Question: I'm working on an Android application and I've pushed it to GitHub from my windows computer, I'm having problems to pull the code from repository in Mac OS, when it downloads it shows like if the project was corrupt or something.
It shows this:

As you can see the project doesn't download the folder app and all the files that i pushed to the <URL>
I might not be pushing it correctly because i've tried to clone well built Android repositories and and they work nicely.
Thanks a lot for your help and Sorry for my English.
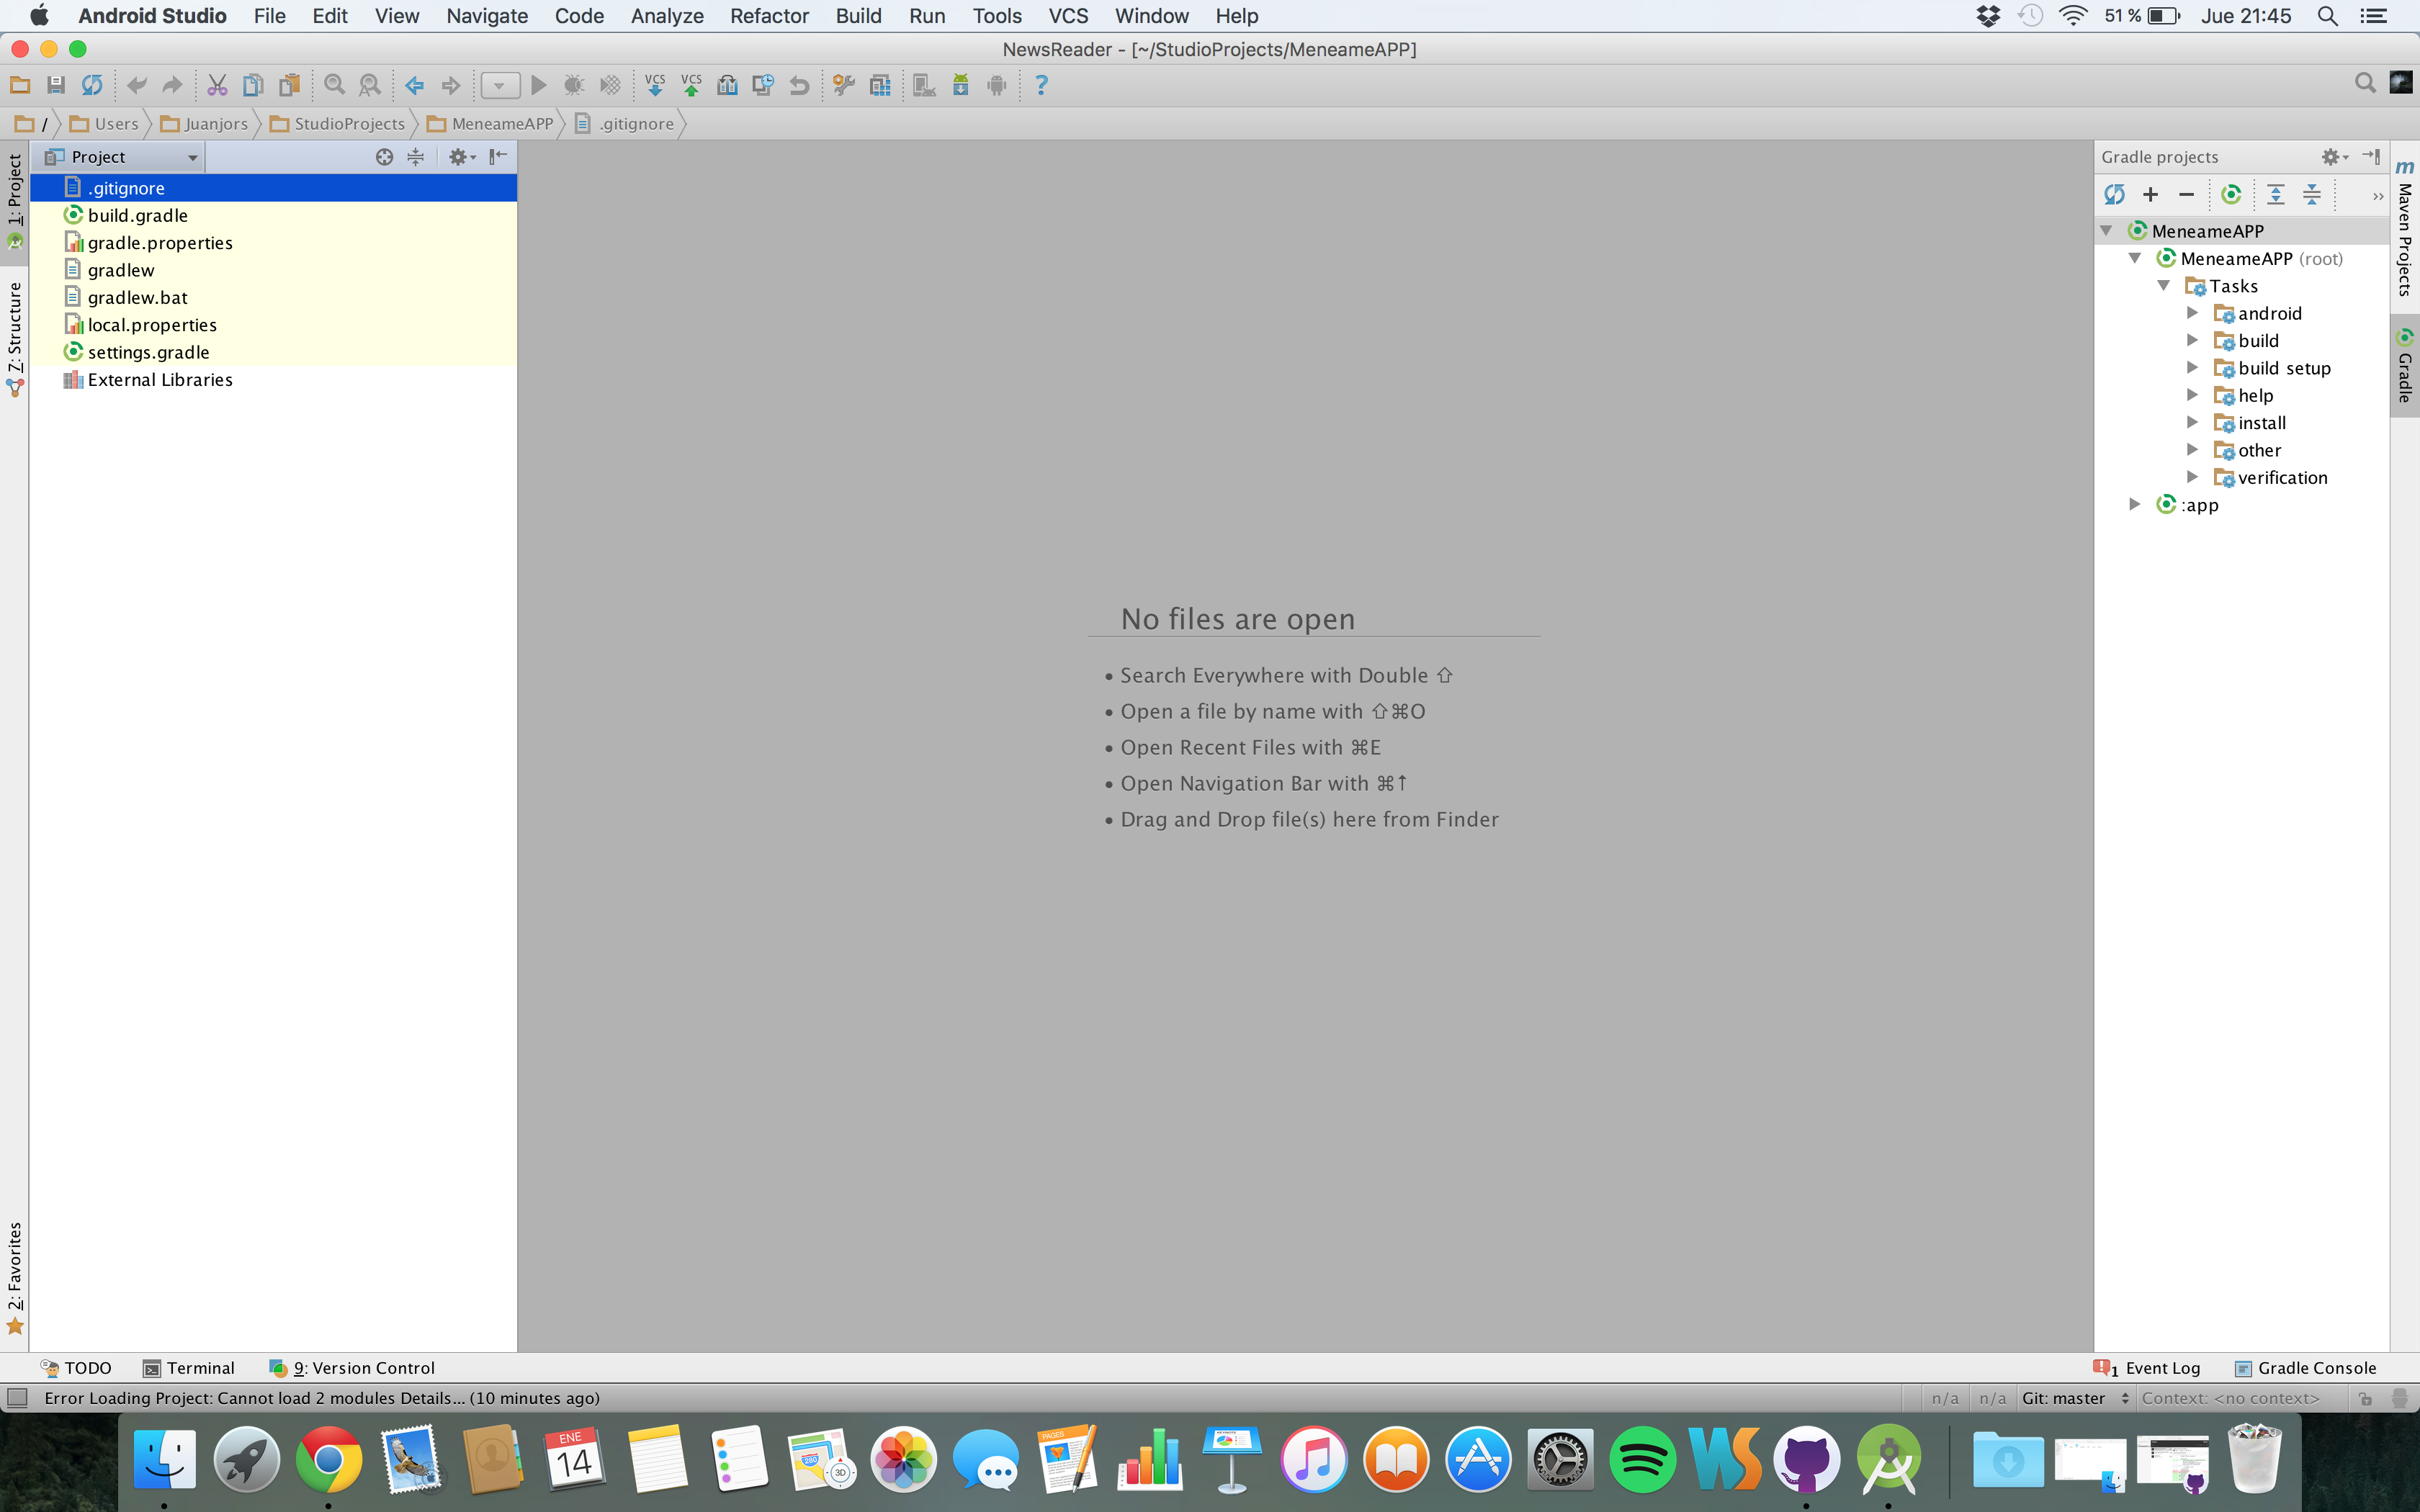
Answer: Things which you need to do, crate a directory where you want the project to be set up this.
I made a directory called 'Juanjors_AndroidMeneame' and navigated my git bash there.
<URL>
as shown in the image initialize local git repository.
and then pull the data. as shown in the image
'''
git pull https://github.com/Juanjors/AndroidMeneame.git
'''
after this import the project, and this is what you will get
<URL>